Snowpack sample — Snodgrass Mountain, Crested Butte, Colorado (2/4/25, 12:06 PM MST)
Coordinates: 38.923, -106.968
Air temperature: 35 °F
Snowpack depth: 80 cm
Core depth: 70 cm
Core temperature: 32 °F
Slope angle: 14°, slope face: 78°
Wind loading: low
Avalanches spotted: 0
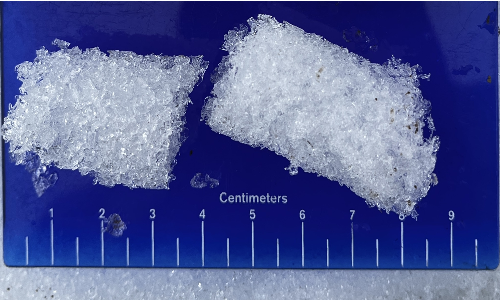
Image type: core
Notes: No avalanches nearby, unusually warm weather for the last month reported by residents, Collected 25 yards from treeline